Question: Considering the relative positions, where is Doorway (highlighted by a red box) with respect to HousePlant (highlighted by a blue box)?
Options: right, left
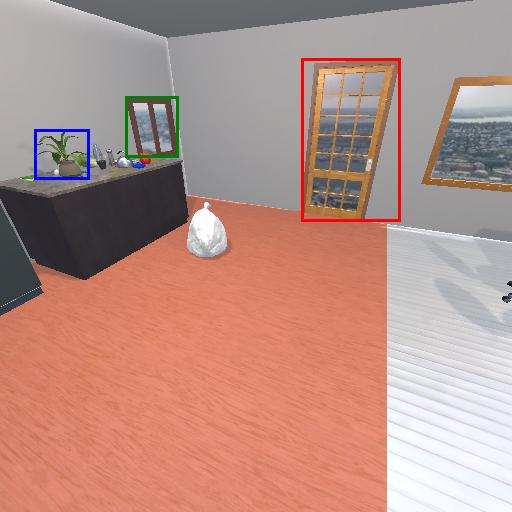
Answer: right